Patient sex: F
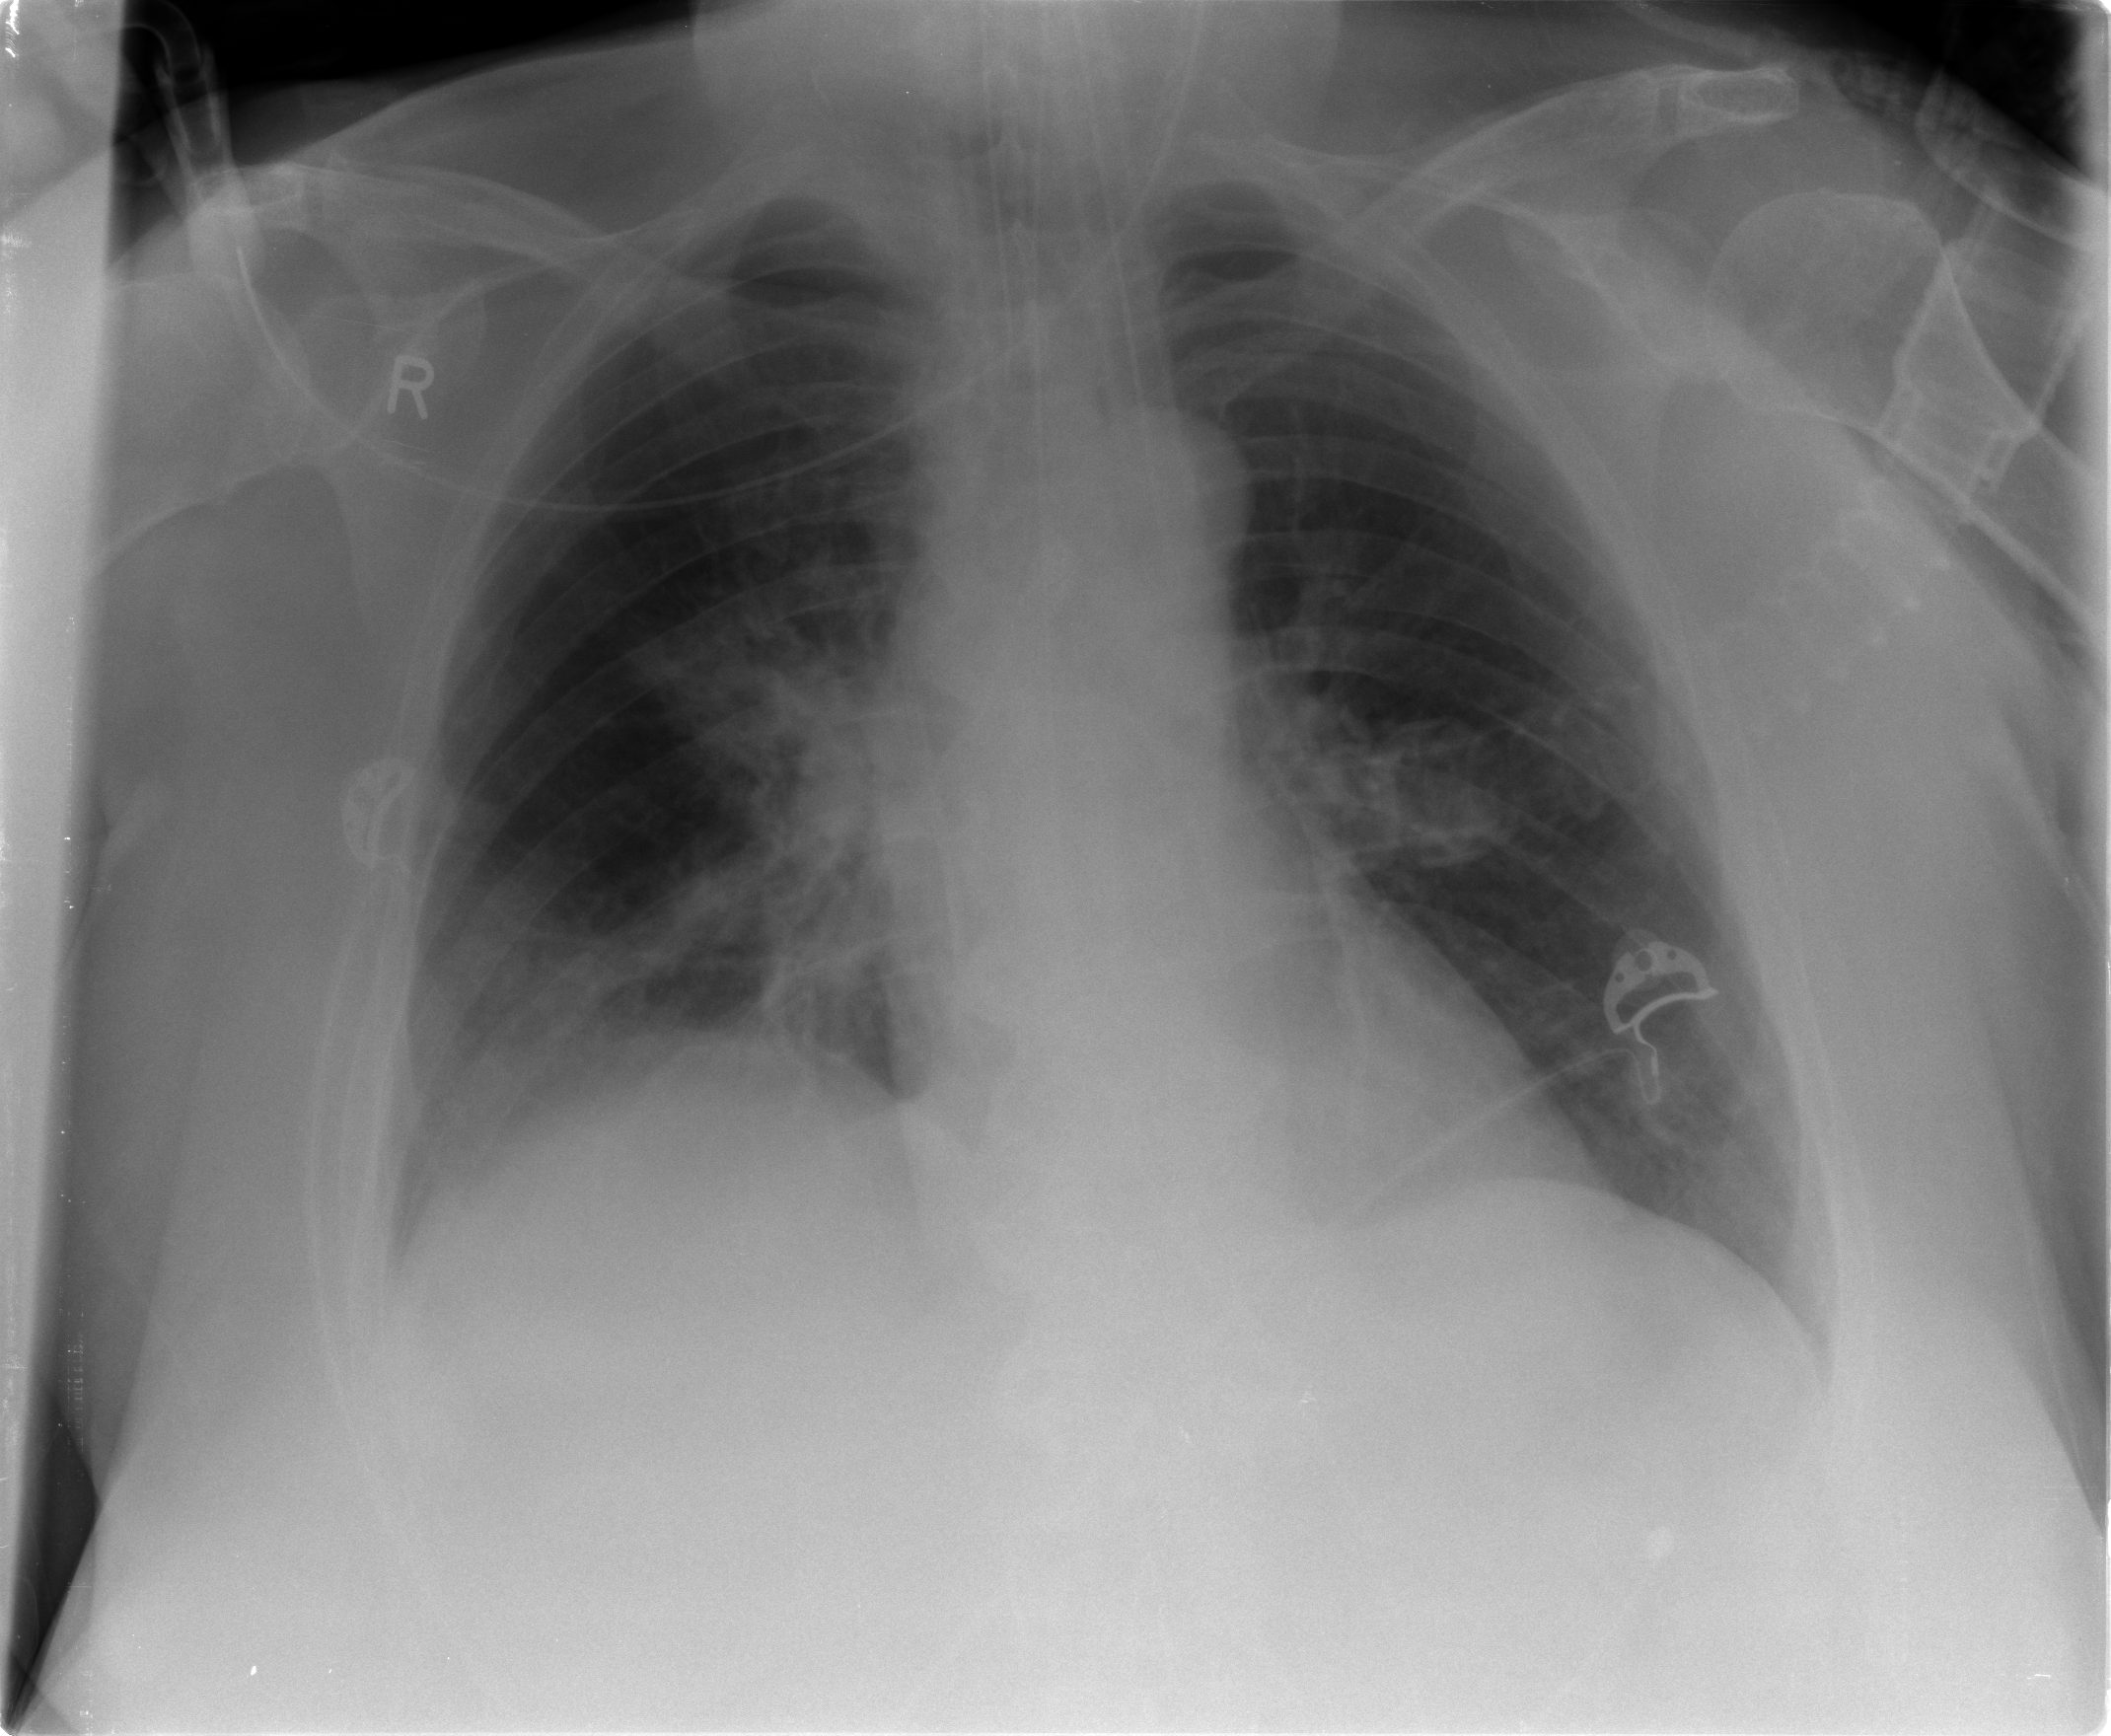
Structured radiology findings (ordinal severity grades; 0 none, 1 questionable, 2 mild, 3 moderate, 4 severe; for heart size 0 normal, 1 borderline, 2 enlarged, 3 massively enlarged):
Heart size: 0
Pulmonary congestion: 0
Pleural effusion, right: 2
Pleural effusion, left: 0
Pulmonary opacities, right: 2
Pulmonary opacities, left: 0
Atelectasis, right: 2
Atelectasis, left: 0